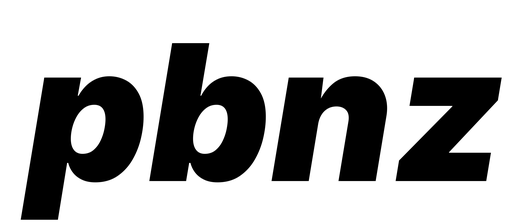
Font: Inter-Italic_Black_Italic